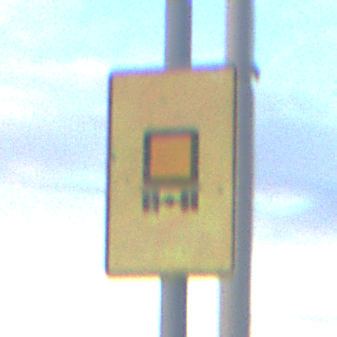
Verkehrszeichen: KennzeichnungspflichtigeFahrzeugeGefaehrlicheGueterOhnePfeilsymbol
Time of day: SunriseSunset
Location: Outdoor (Suburban)
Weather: PartlyCloudy
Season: NotSpecified
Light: Natural